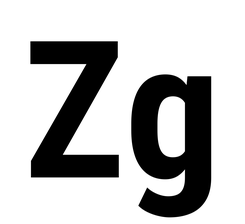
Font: Roboto_Condensed_Bold